Question: I am trying to create multiple levels of counters in a html table, but this is not working as I expected.
The first counter works ok, but the next counters do not work. Somehow the counters are not incrementing or are reset wrongly?
The code:
'''
<html>
<head>
<title>Counter Demo</title>
<style>
table.tasksteps {
counter-reset: tasksteps;
}
td.taskstep {
counter-reset: risks;
counter-increment: tasksteps;
}
td.risk {
counter-reset: measures;
counter-increment: risks;
}
td.measure {
counter-increment: measures;
}
td.taskstep:before {
content: counter(tasksteps) '. ';
}
td.risk:before {
content: counter(tasksteps) '.' counter(risks) '. ';
}
td.measure:before {
content: counter(tasksteps) '.' counter(risks) '.' counter(measures) '. ';
}
</style>
</head>
<body>
<table class="tasksteps">
<thead>
<tr>
<td>TaakStep</td>
<td>Risk</td>
<td>Measure</td>
</tr>
</thead>
<tbody>
<tr>
<td class="taskstep t1">Step 1</td>
<td></td>
<td></td>
</tr>
<tr>
<td class="taskstep t2">Step 2</td>
<td class="risk">Risk 1</td>
<td></td>
</tr>
<tr>
<td class="t3"></td>
<td class="risk">Risk 2</td>
<td></td>
</tr>
<tr>
<td class="taskstep t2">Step 3</td>
<td class="risk">Risk 3</td>
<td></td>
</tr>
<tr>
<td class="taskstep t2">Step 4</td>
<td class="risk">Risk 4</td>
<td></td>
</tr>
<tr>
<td class="t4"></td>
<td class="risk">Risk 5</td>
<td class="measure">Measure 1</td>
</tr>
<tr>
<td class="t5"></td>
<td></td>
<td class="measure">Measure 2</td>
</tr>
<tr>
<td class="t5"></td>
<td></td>
<td class="measure">Measure 3</td>
</tr>
<tr>
<td class="t5"></td>
<td></td>
<td class="measure">Measure 4</td>
</tr>
<tr>
<td class="t3"></td>
<td class="risk">Risk 6</td>
<td></td>
</tr>
<tr>
<td class="t4"></td>
<td class="risk">Risk 7</td>
<td class="measure">Measure 5</td>
</tr>
</tbody>
</table>
</body>
</html>
'''
This gives output:

<URL>
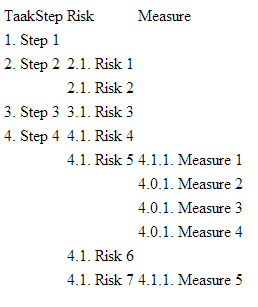
Answer: There are 2 problems here:
1. The direct parent of the first counted element should contain all the other counted elements. In your case, the first counted element is a td in a row, so its parent is a tr but all the other counted elements have their own parents of tr (which are siblings of the parent of the first counted element). So to fix this I think you have to set the class on the tr and count it there.
2. The counter-reset and counter-increment can be overridden, that means if at one tr, you need to use counter-reset and counter-increment for more than 1 counter variable, you need to put them on the same declaration (space-separated) for counter-reset and counter-increment.
From 2 points above, here is the code it should be:
:
'''
<table class="tasksteps">
<thead>
<tr>
<td>TaakStep</td>
<td>Risk</td>
<td>Measure</td>
</tr>
</thead>
<tbody>
<tr class="taskstep">
<td class="taskstep t1">Step 1</td>
<td></td>
<td></td>
</tr>
<tr class="taskstep risk">
<td class="taskstep t2">Step 2</td>
<td class="risk">Risk 1</td>
<td></td>
</tr>
<tr class="risk">
<td class="t3"></td>
<td class="risk">Risk 2</td>
<td></td>
</tr>
<tr class="taskstep risk">
<td class="taskstep t2">Step 3</td>
<td class="risk">Risk 3</td>
<td></td>
</tr>
<tr class="taskstep risk">
<td class="taskstep t2">Step 4</td>
<td class="risk">Risk 4</td>
<td></td>
</tr>
<tr class="risk">
<td class="t4"></td>
<td class="risk">Risk 5</td>
<td class="measure">Measure 1</td>
</tr>
<tr>
<td class="t5"></td>
<td></td>
<td class="measure">Measure 2</td>
</tr>
<tr>
<td class="t5"></td>
<td></td>
<td class="measure">Measure 3</td>
</tr>
<tr>
<td class="t5"></td>
<td></td>
<td class="measure">Measure 4</td>
</tr>
<tr class="risk">
<td class="t3"></td>
<td class="risk">Risk 6</td>
<td></td>
</tr>
<tr class="risk">
<td class="t4"></td>
<td class="risk">Risk 7</td>
<td class="measure">Measure 5</td>
</tr>
</tbody>
</table>
'''
:
'''
table.tasksteps {
counter-reset: tasksteps;
}
tr.taskstep {
counter-reset: risks;
counter-increment: tasksteps;
}
tr.risk {
counter-reset: measures;
counter-increment: risks;
}
tr.taskstep.risk {
counter-reset: risks measures;
counter-increment: tasksteps risks;
}
td.measure {
counter-increment: measures;
}
td.taskstep:before {
content: counter(tasksteps) '. ';
}
td.risk:before {
content: counter(tasksteps) '.' counter(risks) '. ';
}
td.measure:before {
content: counter(tasksteps) '.' counter(risks) '.' counter(measures) '. ';
}
'''
## Updated Demo.